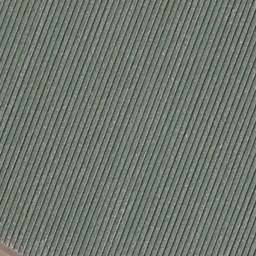
Label: agricultural